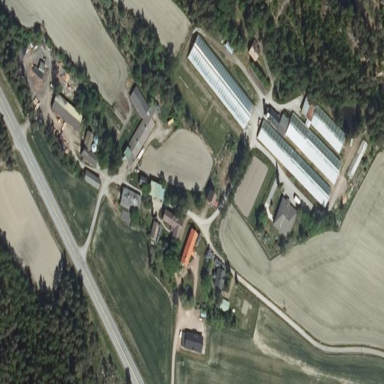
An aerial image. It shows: Farmyard area.